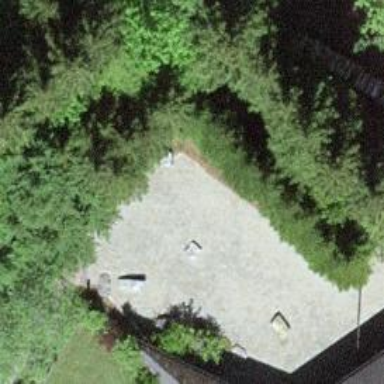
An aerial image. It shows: Bench for seating.